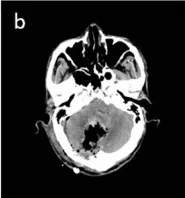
Postoperative CT scans revealed clear axial plane views of the surgically cleansed meningiomas and hematomas (b).
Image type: radiology (ct)